Question: I have 'label' inside 'scrollView'. I want to blur status bar background when I scrolling and status bar situated above the 'label' and text. How to do it?

If I use this code all works fine but my interface freezes. How to fix it?
code:
'''
func scrollViewDidScroll(_ scrollView: UIScrollView) {
if scrollView.contentOffset.y > 20{
let blurEffect = UIBlurEffect(style: UIBlurEffectStyle.light)
let blurEffectView = UIVisualEffectView(effect: blurEffect)
blurEffectView.translatesAutoresizingMaskIntoConstraints = false
view.addSubview(blurEffectView)
blurEffectView.leadingAnchor.constraint(equalTo: view.leadingAnchor).isActive = true
blurEffectView.widthAnchor.constraint(equalTo: view.widthAnchor).isActive = true
blurEffectView.topAnchor.constraint(equalTo: view.topAnchor).isActive = true
blurEffectView.bottomAnchor.constraint(equalTo: view.safeAreaLayoutGuide.topAnchor).isActive = true
print("fsdjfknsdkfbksjdbfjksdfklsndflknsdlfnlksdfsdfsdf)")
}
'''
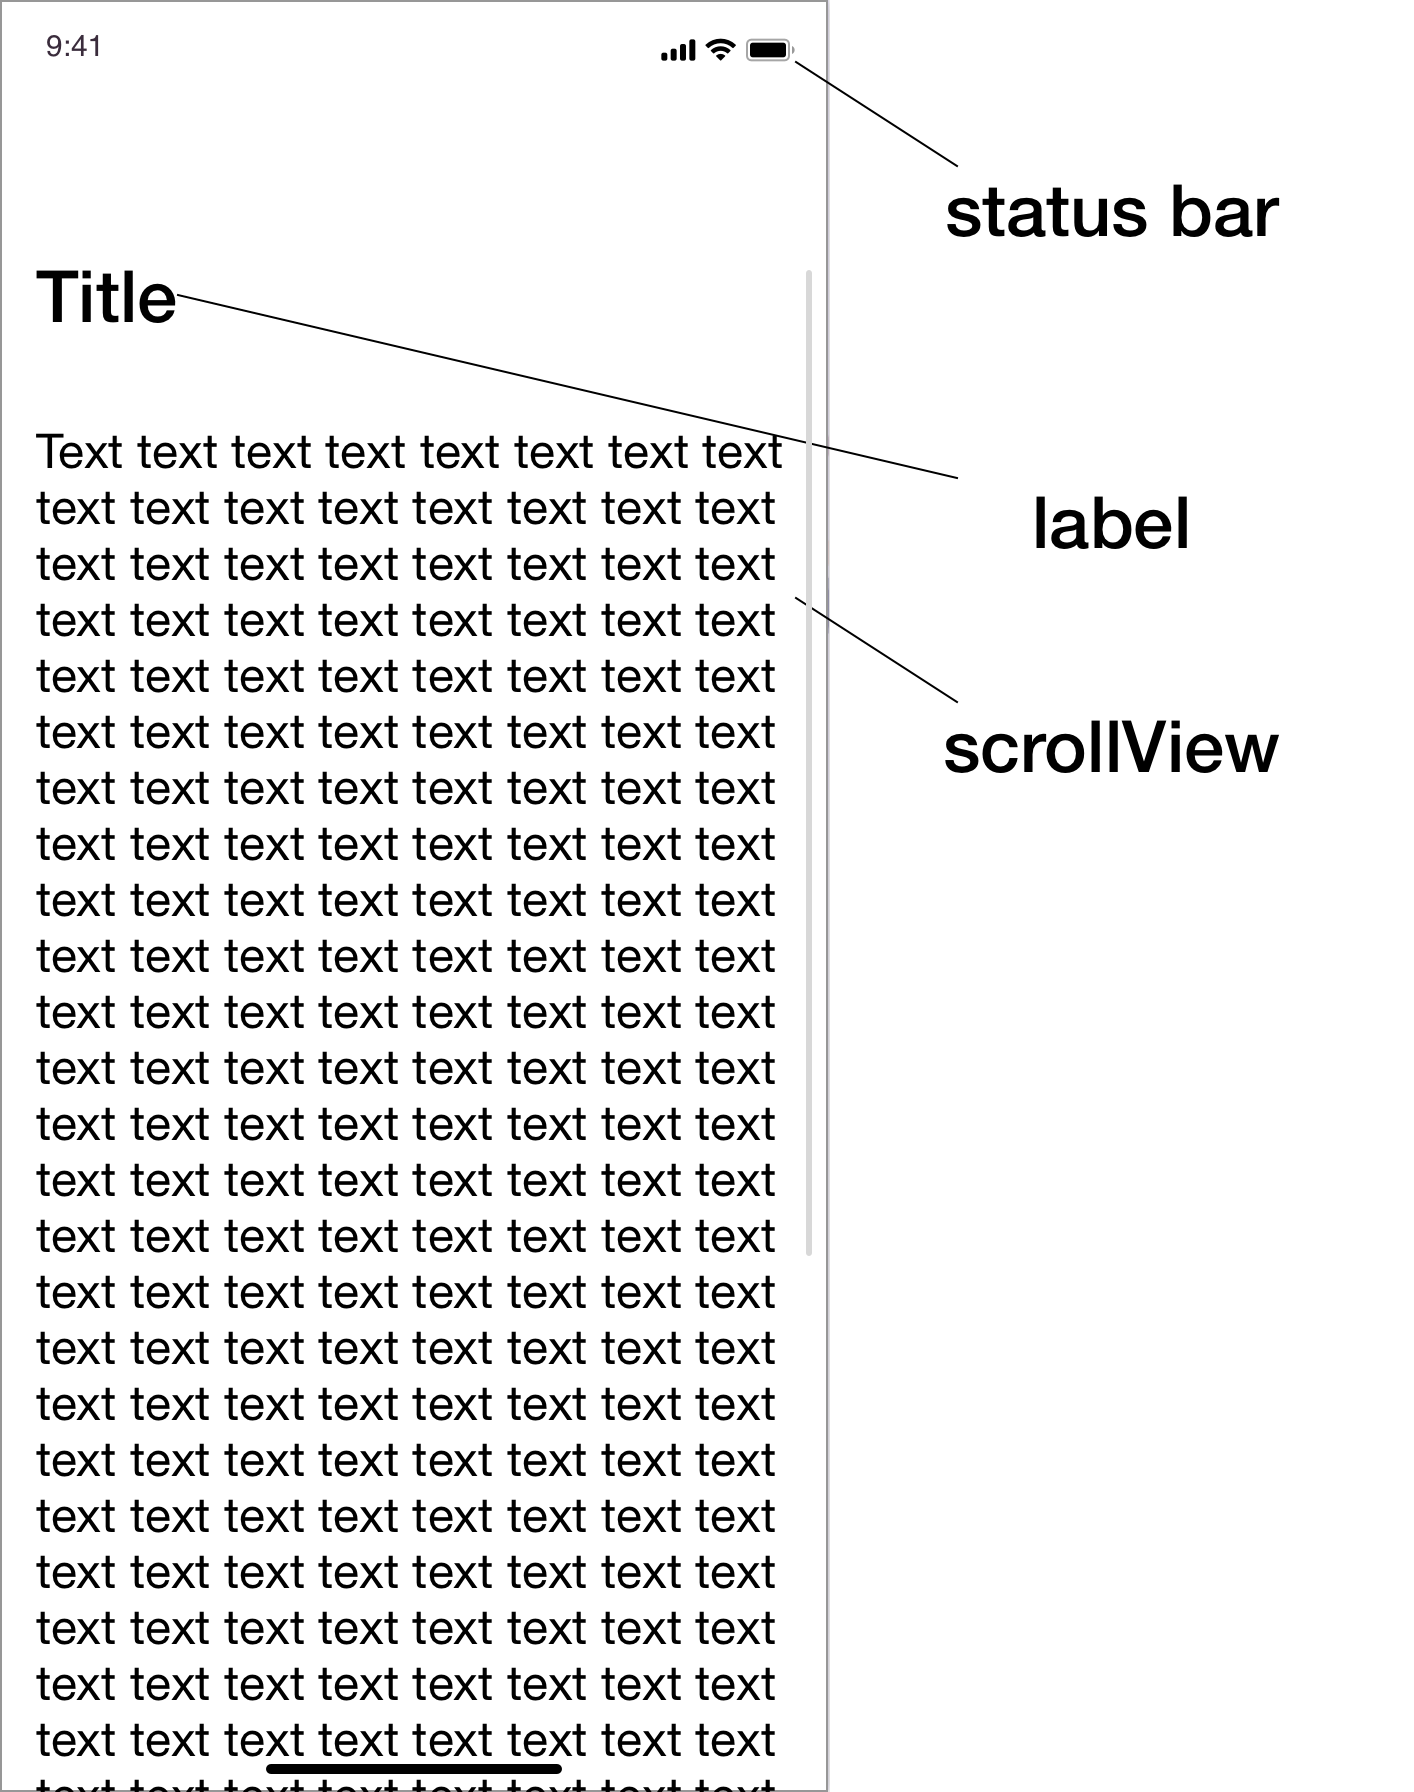
Answer: check with contentOffset property of scrollview, and the didScoll method of scrollview delegate.
may be you can add blur effect view at top of scrollview and hide or show if the offset is greater than 20 (i.e status bar's height)
as per code, you are adding each time the scroll view is scrolled so even your scrollview is scrolled by 1 pixel the blur effect view is getting added, just add it once in somewhere didload of view making the instance of blur effect global, and in this provided method (aka didscroll) do hide /show the same. MUST add else condition as well.